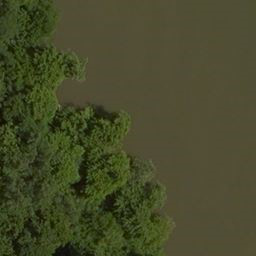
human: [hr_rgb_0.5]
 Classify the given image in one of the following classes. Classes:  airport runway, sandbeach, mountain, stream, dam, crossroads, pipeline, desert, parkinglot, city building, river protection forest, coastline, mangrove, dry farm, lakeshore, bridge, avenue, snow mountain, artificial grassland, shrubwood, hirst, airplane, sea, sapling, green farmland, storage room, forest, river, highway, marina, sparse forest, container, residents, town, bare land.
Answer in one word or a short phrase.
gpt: river protection forest